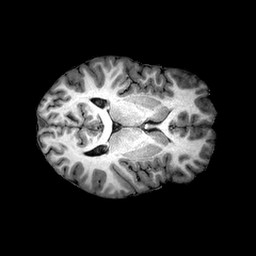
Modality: T1w
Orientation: axial